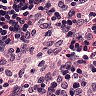
Metastatic tissue present: no